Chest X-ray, AP view. Patient: 65 years old, sex F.
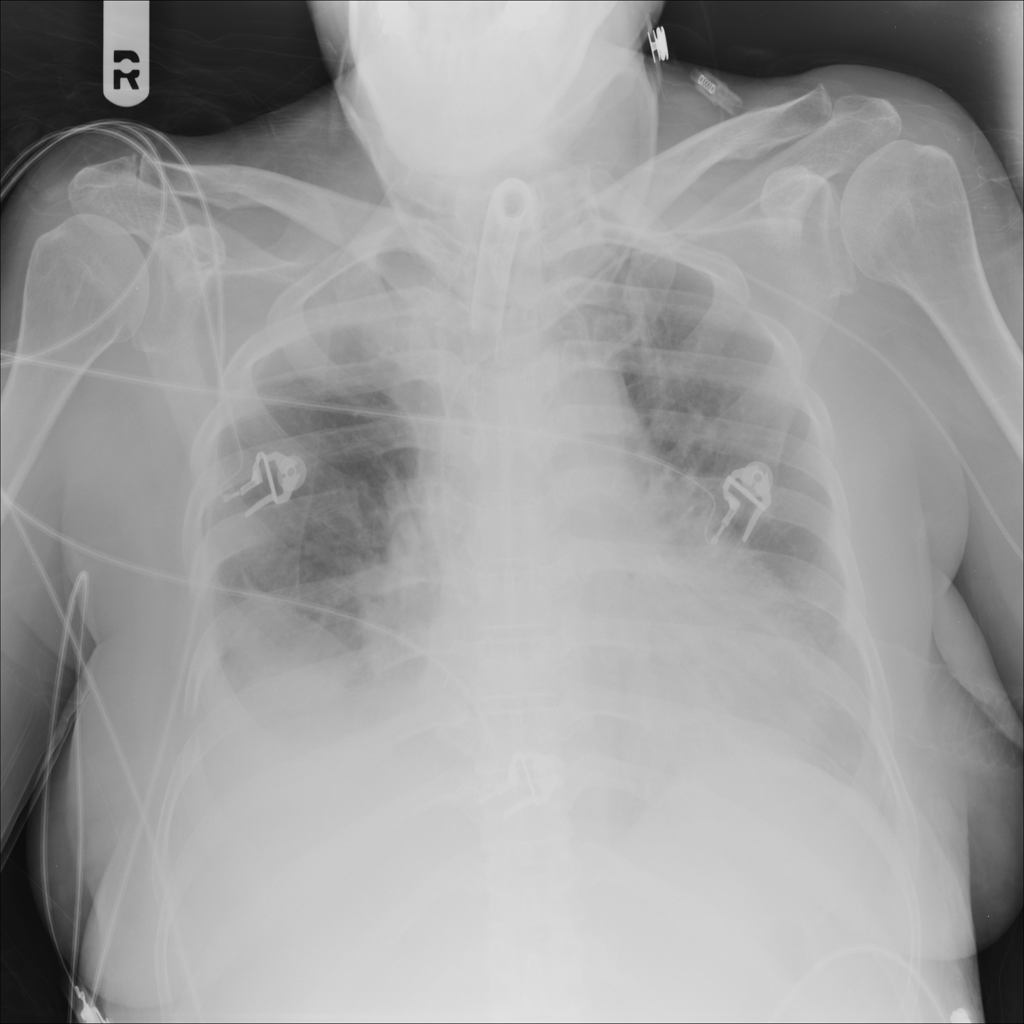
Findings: Atelectasis, Effusion, Pleural_Thickening